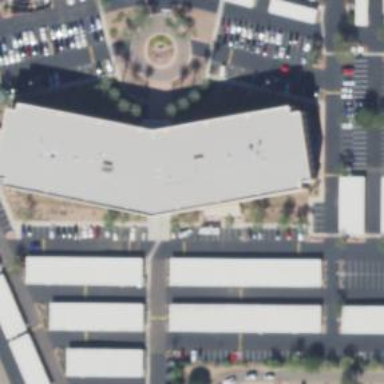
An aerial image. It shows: Commercial building.